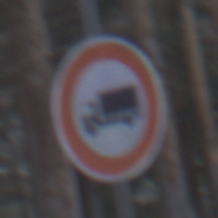
Verkehrszeichen: VerbotFuerKraftfahrzeugeUeberDreiKommaFuenfTonnen
Umgebung: Outdoor, Nature
Tageszeit: MorningAfternoon
Wetter: Overcast
Licht: Natural
Jahreszeit: Winter
Kontrast: LowContrast